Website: apple-inc
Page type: account-selection
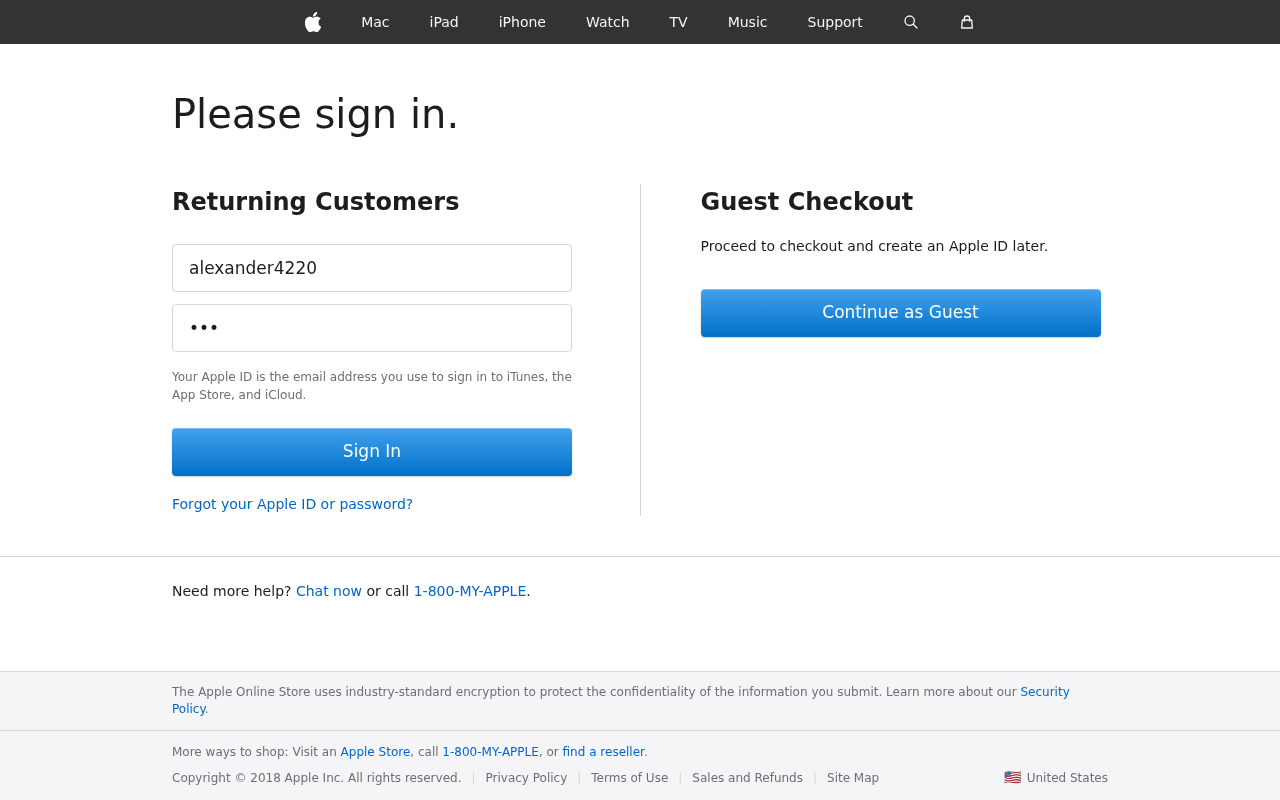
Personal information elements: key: PII_LOGIN_USERNAME
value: alexander4220